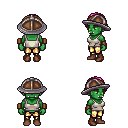
a pixel art fantasy rpg character, female body template, orc, green skin, white pirate shirt, gold greaves, pink parted hairstyle, chain helm, leather bracers, brown shoes, four views (front, back, left, right), 2x2 character sprite sheet, small pixel art, hard edges, no anti-aliasing